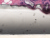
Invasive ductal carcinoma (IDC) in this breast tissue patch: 0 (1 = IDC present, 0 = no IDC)